Question: Can somebody tell me why "This field is required" and "Please insert database name" are being displayed instead of just "Please insert database name"?

This is my model :
'''
public class InstallViewModel
{
[Required(AllowEmptyStrings = false, ErrorMessage = "Please insert database name")]
public string DatabaseName { get; set; }
'''
and this is my view :
'''
<div class="input-group">
<span class="input-group-addon">Database</span>
@Html.TextBoxFor(w => w.DatabaseName, new { @class = "form-control", placeholder = "Database name" })
</div>
@Html.ValidationMessageFor(w=> w.DatabaseName)
'''
Thank you.
EDIT:
Can you see the image attached ? I have some problems uploading images.
The view is a partial view and this is the whole partial view:
'''
@Html.ValidationMessageFor(w => w.DatabaseName)
<div class="input-group">
<span class="input-group-addon">Database</span>
@Html.TextBoxFor(w => w.DatabaseName, new { @class = "form-control", placeholder = "Database name" })
</div>
<br />
@Html.CheckBoxFor(w => w.UseWindowsAuthentication, new { @checked = "checked" }) Use Windows Authentication<br /><br />
<div class="wizard-sqlauth" style="display: none">
<div class="input-group">
<span class="input-group-addon">User name</span>
@Html.TextBoxFor(w => w.UserName, new { @class = "form-control", placeholder = "User name" })
</div>
@Html.ValidationMessageFor(w => w.UserName)<br />
<div class="input-group">
<span class="input-group-addon">Password</span>
@Html.PasswordFor(w => w.Password, new { @class = "form-control" })
</div>
@Html.ValidationMessageFor(w => w.Password)
</div>
'''
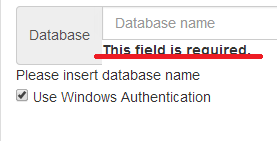
Answer: Are you calling jquery validation "manually" anywhere in javascript, i.e.
'$('#myform').valid()' ?
That would trigger the default value for the required rule ("This field is required."), and would append it as a label after the input, which is exactly the behavior your are experiencing.
If you really need to use both (MVC's Unobstrusive validation + jQuery validation) you can configure <URL>, for example
'''
$('#myform').validate({
ignore: '#databasefieldId'
});
'''